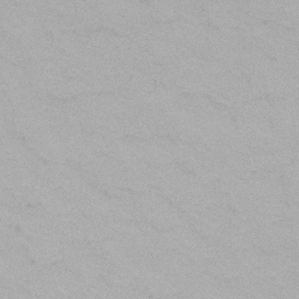
Label: frost